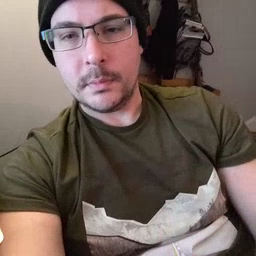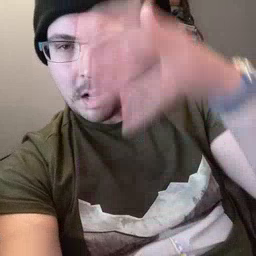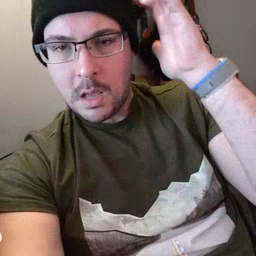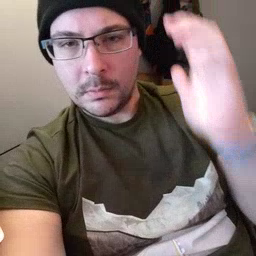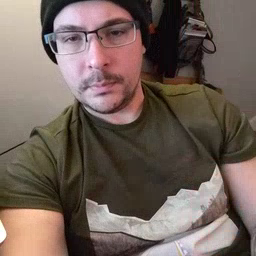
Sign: lion